Brain MRI, t1w sequence, axial 2D slice.
Patient: age 41, sex M, weight 95 kg, height 1.95 m
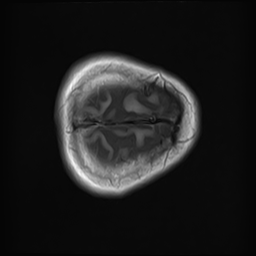